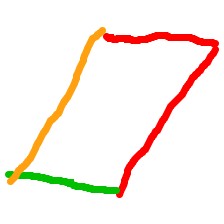
Shape: parallelogram